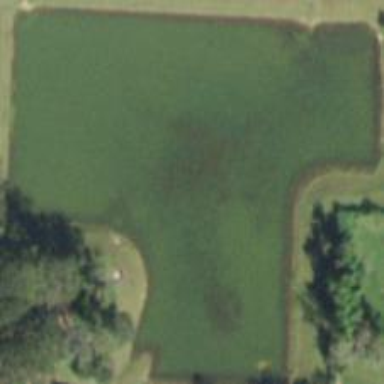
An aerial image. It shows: Peaceful pond surrounded by nature.